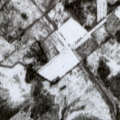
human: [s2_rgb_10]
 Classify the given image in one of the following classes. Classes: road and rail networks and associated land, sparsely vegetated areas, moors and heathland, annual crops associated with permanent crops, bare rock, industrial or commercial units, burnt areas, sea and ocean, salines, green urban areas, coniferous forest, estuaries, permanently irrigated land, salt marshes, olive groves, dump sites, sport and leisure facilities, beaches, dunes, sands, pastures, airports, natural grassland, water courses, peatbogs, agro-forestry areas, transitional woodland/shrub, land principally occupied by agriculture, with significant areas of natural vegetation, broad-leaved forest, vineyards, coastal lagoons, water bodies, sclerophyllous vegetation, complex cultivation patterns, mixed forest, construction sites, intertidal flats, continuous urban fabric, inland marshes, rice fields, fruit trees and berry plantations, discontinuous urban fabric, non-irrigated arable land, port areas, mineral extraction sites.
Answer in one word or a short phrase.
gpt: land principally occupied by agriculture, with significant areas of natural vegetation, coniferous forest, mixed forest, transitional woodland/shrub